Question: Please refer to the image below:

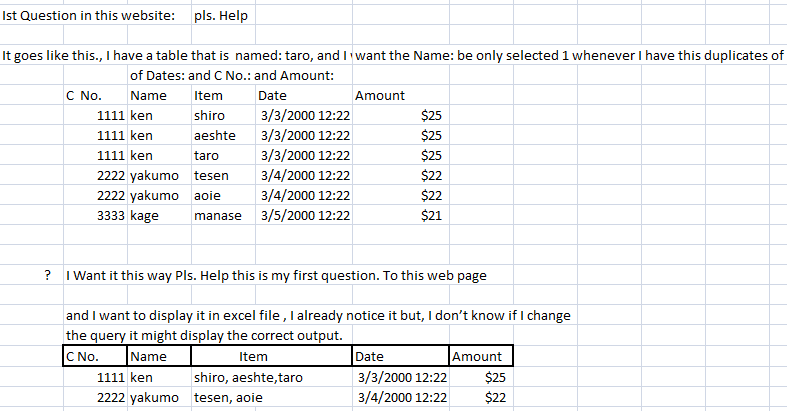
Answer: Create your table taro:
'''
SELECT * INTO taro
FROM
(
SELECT 1111 AS [C no.], 'ken' AS [Name], 'shiro' AS Item, '3/3/2000 12:22' AS [Date], '$25' AS Amount
UNION ALL
SELECT 1111 AS [C no.], 'ken' AS Name, 'aeshte' AS Item, '3/3/2000 12:22' AS [Date], '$25' AS Amount
UNION ALL
SELECT 1111 AS [C no.], 'ken' AS Name, 'taro' AS Item, '3/3/2000 12:22' AS [Date], '$25' AS Amount
UNION ALL
SELECT 2222,'yakumo','tesen','3/4/2000 12:22','$22'
UNION ALL
SELECT 2222,'yakumo','aoie','3/4/2000 12:22','$22'
UNION ALL
SELECT 3333,'kage','manase','3/5/2000 12:22','$21'
) A
'''
Group it by your columns and put items together separated by commas
'''
SELECT
[C No.],
Name,
[Date],
Amount,
STUFF((
SELECT ',' + A.Item
FROM taro A
WHERE A.[C no.] = B.[C no.]
AND A.Name = B.Name
AND A.[Date] = B.[Date]
AND A.[Amount] = B.[Amount]
ORDER BY item
FOR XML PATH(''),TYPE).value('(./text())[1]','VARCHAR(MAX)'),1,1,'') AS ItemValue
FROM taro B
GROUP BY [C No.],Name,[Date],Amount
'''
Results:
'''
C No. Name Date Amount ItemValue
----------- ------ -------------- ------ --------------------
1111 ken 3/3/2000 12:22 $25 aeshte,shiro,taro
2222 yakumo 3/4/2000 12:22 $22 aoie,tesen
3333 kage 3/5/2000 12:22 $21 manase
'''